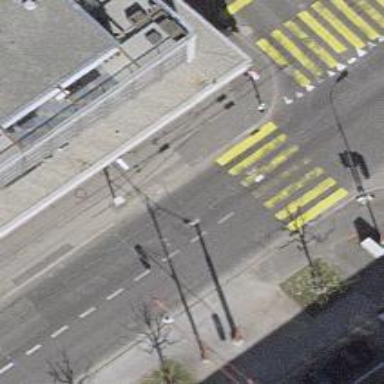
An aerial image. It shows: Kerb barrier.